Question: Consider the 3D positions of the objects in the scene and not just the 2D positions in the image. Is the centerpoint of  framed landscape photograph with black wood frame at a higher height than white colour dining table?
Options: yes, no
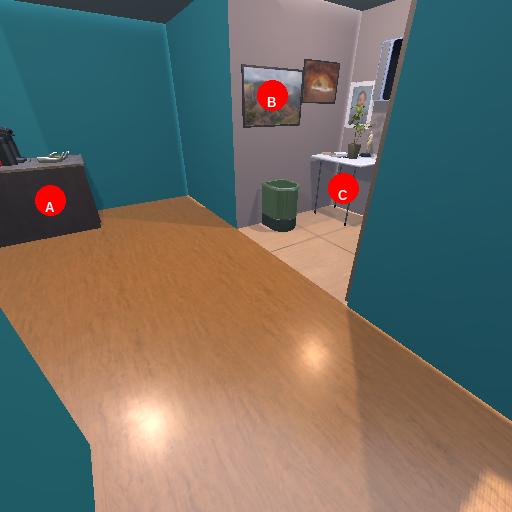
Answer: yes